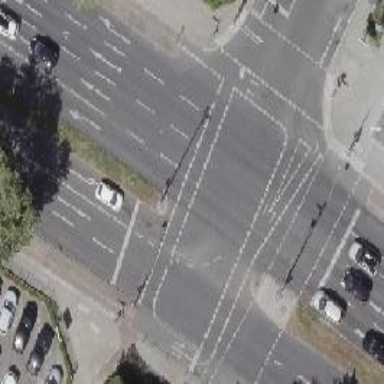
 equipped with cycle lane on both sides."